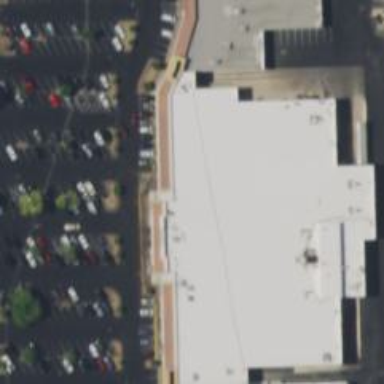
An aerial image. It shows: Supermarket.